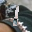
Label: 1